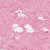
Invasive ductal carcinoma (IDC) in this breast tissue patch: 0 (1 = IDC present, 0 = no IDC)